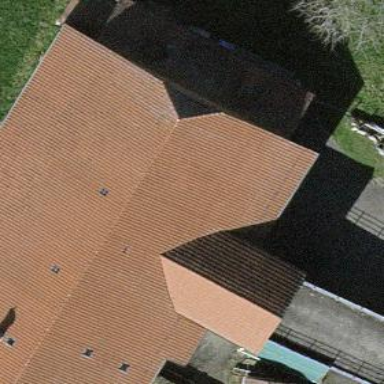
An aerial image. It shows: Hipped-roof farm building.